Question: I have been at this for a day and a bit now, trying to figure out how to best model the database (MySQL) for an app I'm developing for a friend who owns a bakery. The assumptions are as follows:
- 'Bakers''Products'- 'BakersProducts'-
So the front-end UI must be able to allow the manager to purely choose the products she would like in the order, and then present her with a list of Bakers to choose from for each product in the order.
In other words, 'Orders_has_Products' should also include a reference to 'BakersProducts.bpID'. I'm sure though that if I do this, then I would create a circular reference (of sort) to 'Products'.

Im sure I've gone about this the wrong way, and would really appreciate anyone's advice as to how I can restructure my design to acccommodate the chosen Product Price - ie. to include 'BakersProducts.bpID'.
Thank you!
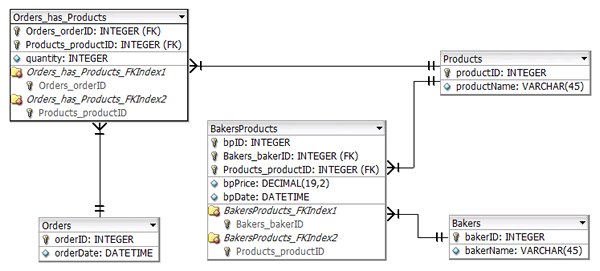
Answer: I think the mix-up is from a business process standpoint: you're getting mixed up with .
A requisition has a list of products needed without necessarily specifying the supplier of each, whereas an order is directed at a specific supplier, for specific price look-up codes (what 'bpID' seems to represent). One requisition may spawn multiple orders if it is split across multiple suppliers, and even a single product may have its order split across multiple suppliers, perhaps due to vendor volume limits or locality of delivery.
You may want to provide a of a requisition that shows the order line item(s) generated from each requisition line item, but that is a user interface concern.